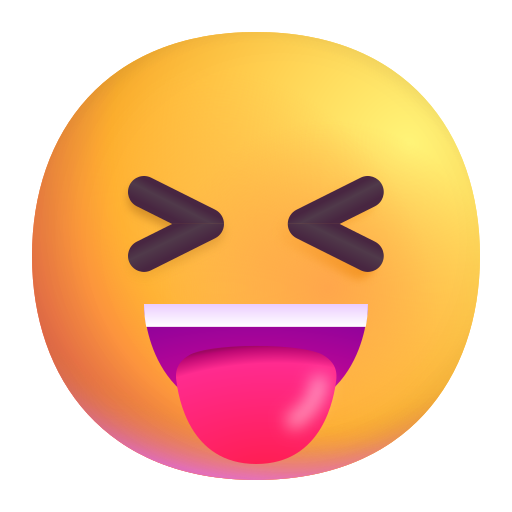
squinting face with tongue color